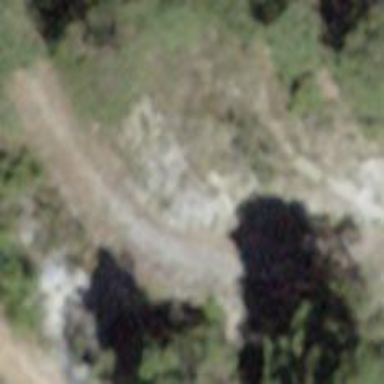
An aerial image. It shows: Bridleway with gravel surface.